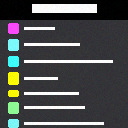
Screen state: on